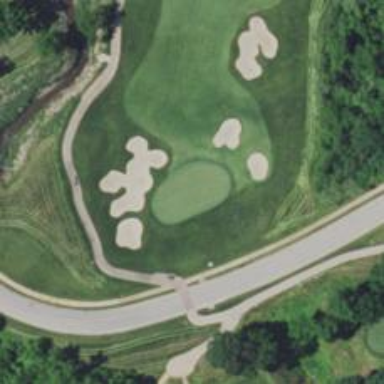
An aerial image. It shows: Golf hole.